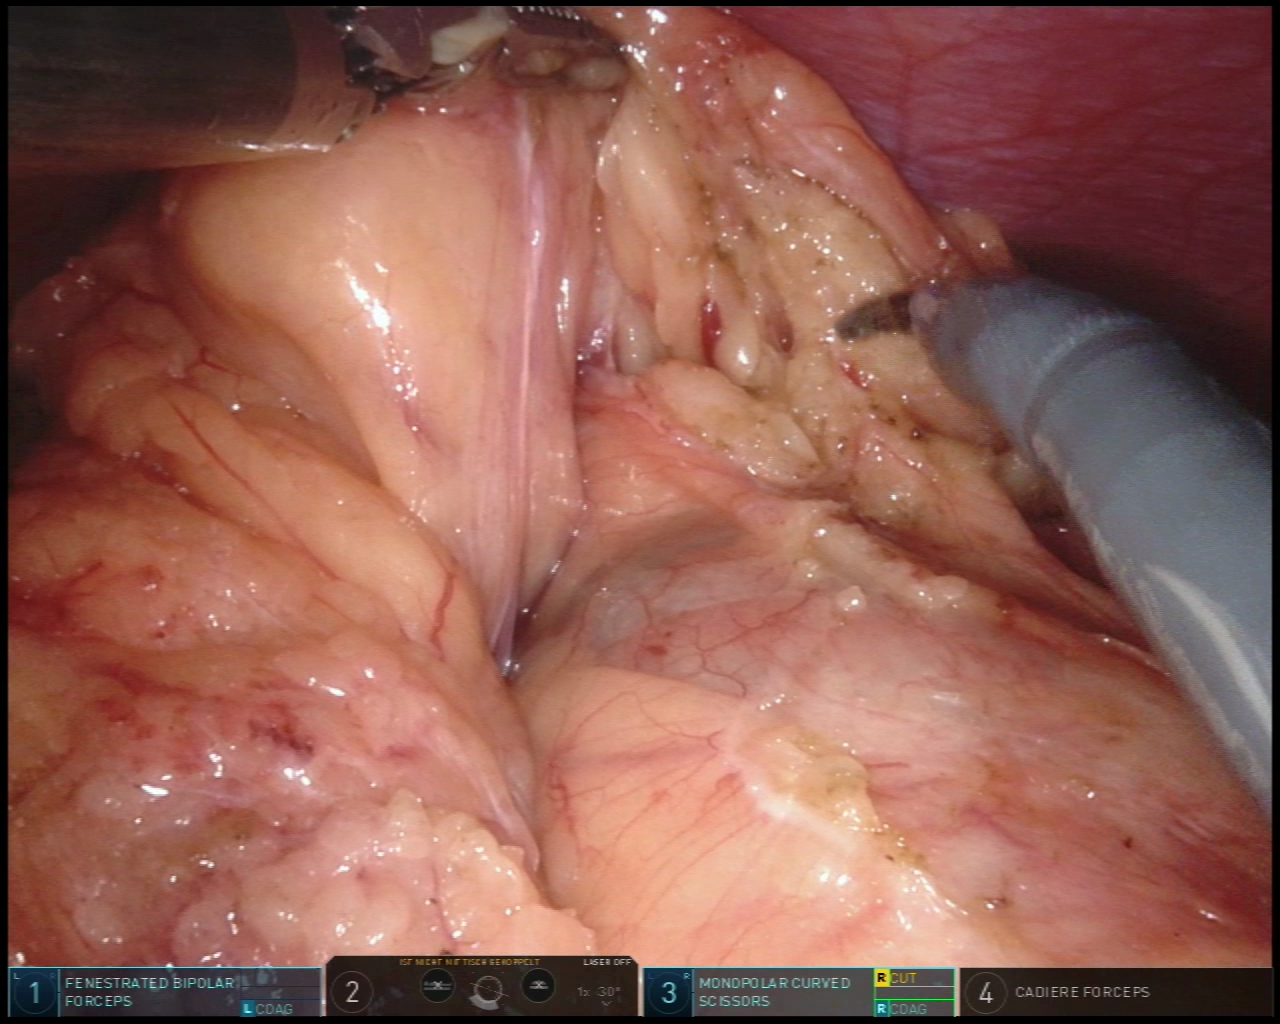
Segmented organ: abdominal_wall
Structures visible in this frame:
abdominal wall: yes
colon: no
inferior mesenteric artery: no
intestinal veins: no
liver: no
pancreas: no
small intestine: no
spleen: no
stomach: no
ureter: no
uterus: no
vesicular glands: no